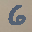
Label: 6